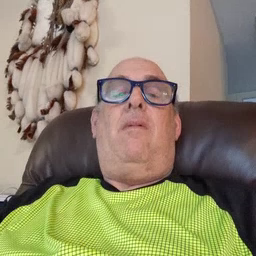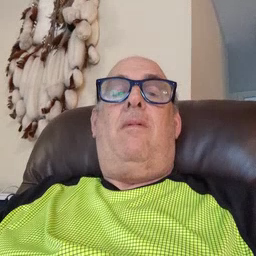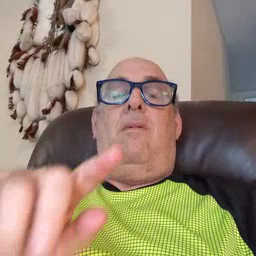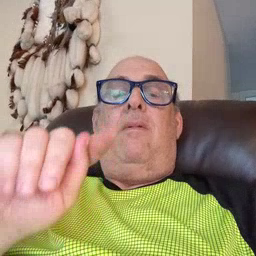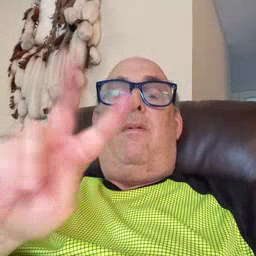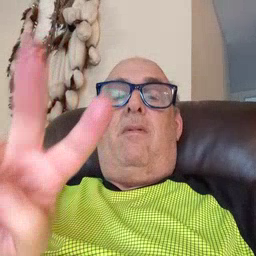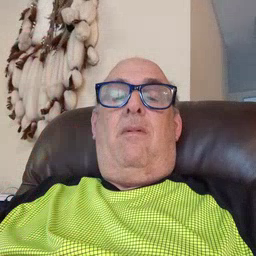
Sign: TV